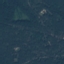
Label: Forest